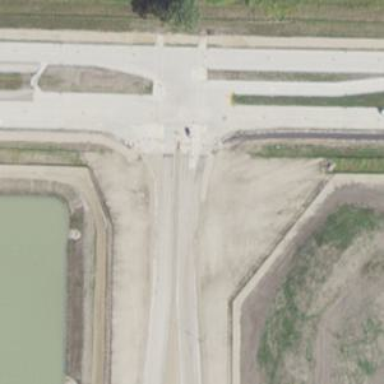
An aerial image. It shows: Marked path crossing.